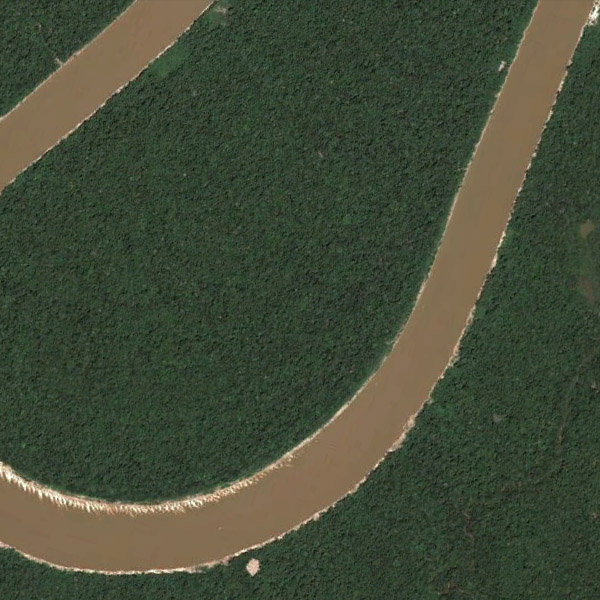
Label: River